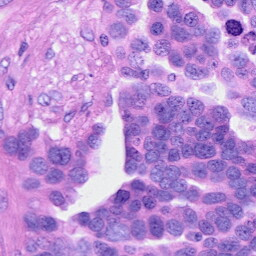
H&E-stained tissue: Ovarian